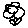
Label: flower